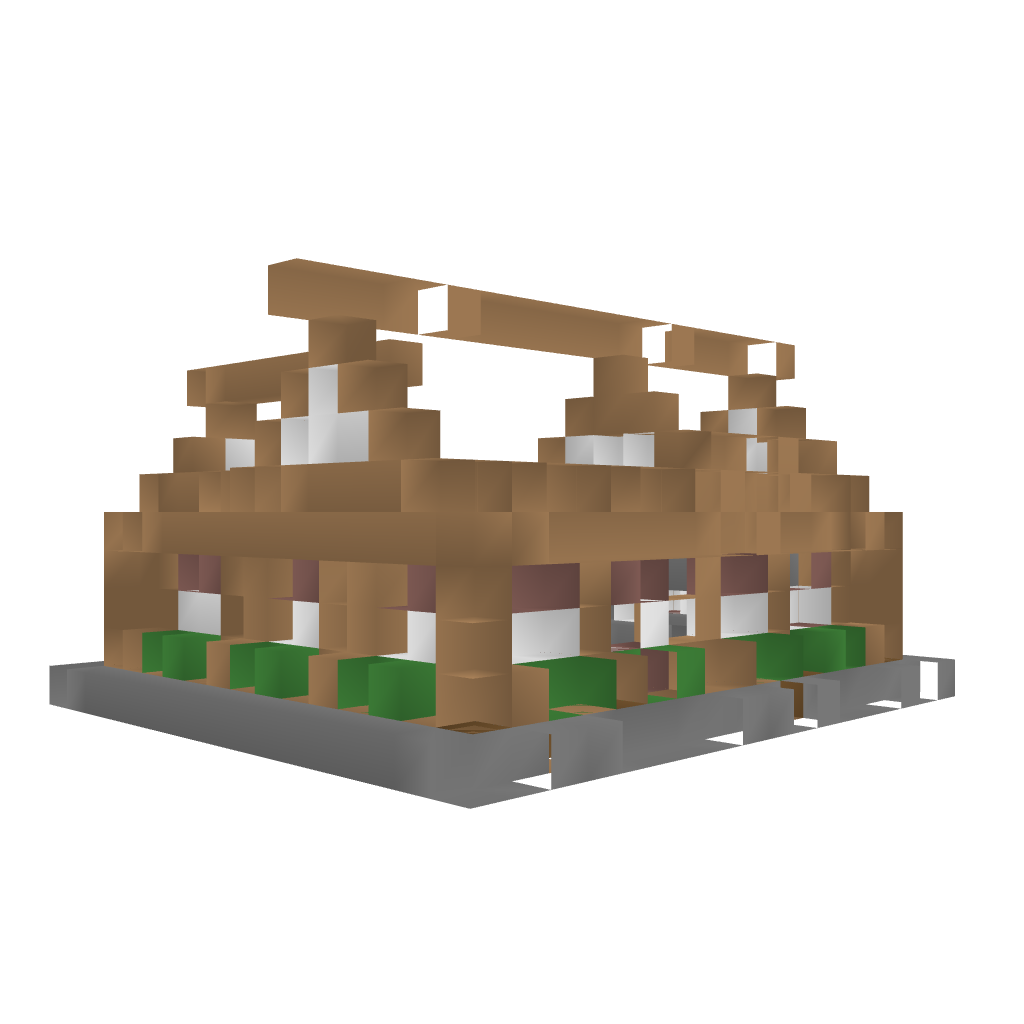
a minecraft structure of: My wooden house (1.6.4) bad low quality